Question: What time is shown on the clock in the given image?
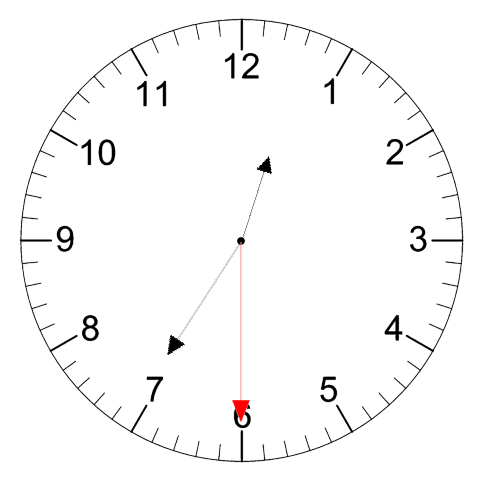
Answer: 12:35:30